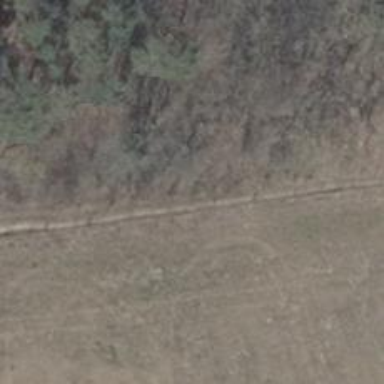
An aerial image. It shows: Ground path.